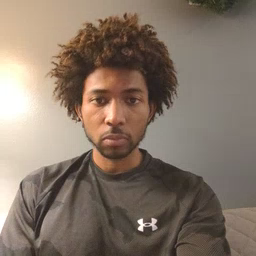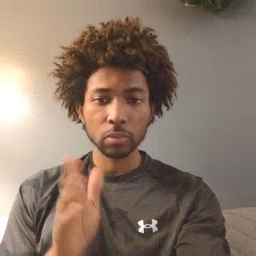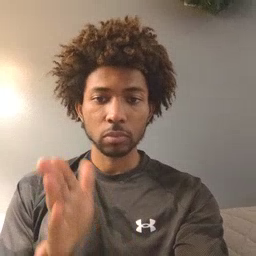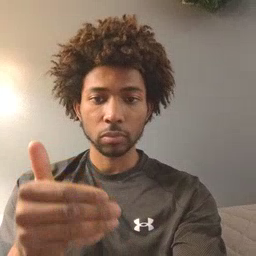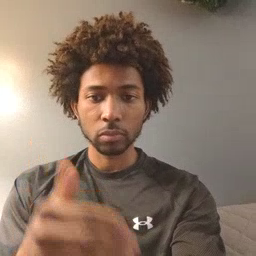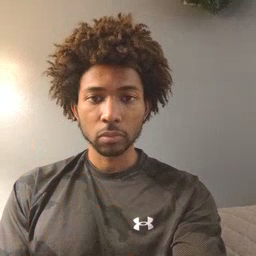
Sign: room